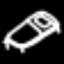
Label: bed